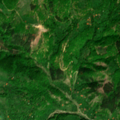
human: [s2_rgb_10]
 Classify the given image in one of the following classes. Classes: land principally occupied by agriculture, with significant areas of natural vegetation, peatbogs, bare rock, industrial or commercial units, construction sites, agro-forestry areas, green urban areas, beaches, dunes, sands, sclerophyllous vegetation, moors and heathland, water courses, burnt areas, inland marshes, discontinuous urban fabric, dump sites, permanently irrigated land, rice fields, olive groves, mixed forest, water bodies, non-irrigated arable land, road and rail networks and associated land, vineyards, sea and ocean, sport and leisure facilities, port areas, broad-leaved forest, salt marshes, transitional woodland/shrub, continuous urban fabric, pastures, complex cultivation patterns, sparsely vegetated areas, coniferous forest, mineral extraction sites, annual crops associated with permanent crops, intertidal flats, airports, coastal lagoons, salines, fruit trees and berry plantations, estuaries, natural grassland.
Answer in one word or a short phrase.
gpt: land principally occupied by agriculture, with significant areas of natural vegetation, broad-leaved forest, mixed forest, transitional woodland/shrub